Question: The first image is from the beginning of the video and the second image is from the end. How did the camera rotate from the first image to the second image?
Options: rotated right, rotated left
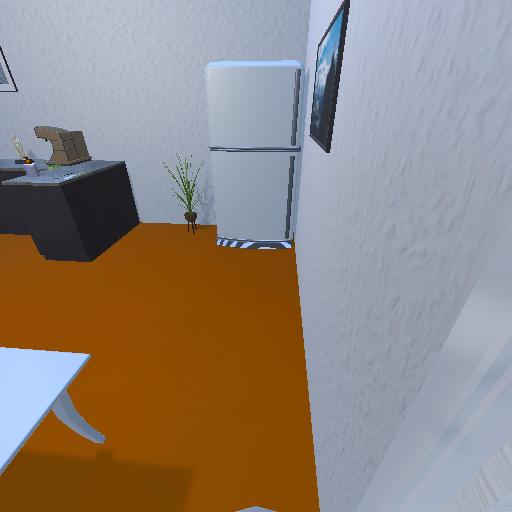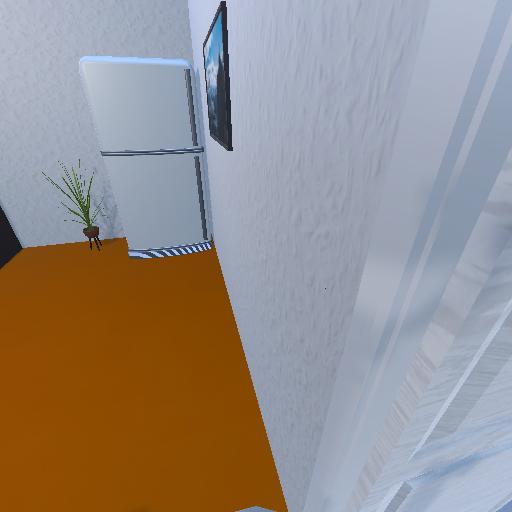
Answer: rotated right